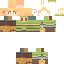
A female human skin with pale skin, wearing brown long hair dressed in a blue hoodie and brown pants, featuring a closed mouth.